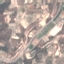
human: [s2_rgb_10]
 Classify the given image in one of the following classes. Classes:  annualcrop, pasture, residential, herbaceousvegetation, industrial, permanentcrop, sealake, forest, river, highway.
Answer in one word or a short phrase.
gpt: PermanentCrop